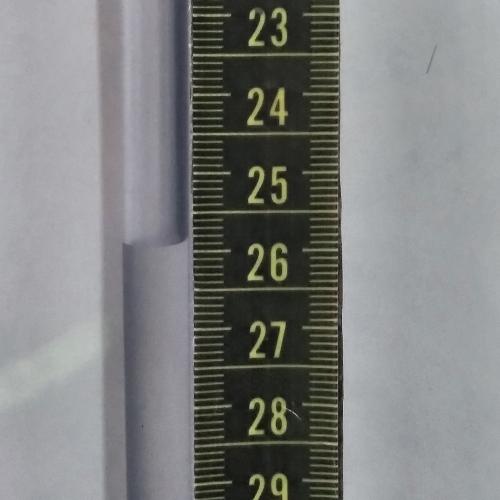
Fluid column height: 25.9 cm